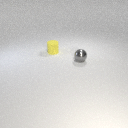
small yellow rubber cylinder behind small gray metal sphere